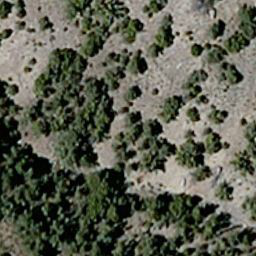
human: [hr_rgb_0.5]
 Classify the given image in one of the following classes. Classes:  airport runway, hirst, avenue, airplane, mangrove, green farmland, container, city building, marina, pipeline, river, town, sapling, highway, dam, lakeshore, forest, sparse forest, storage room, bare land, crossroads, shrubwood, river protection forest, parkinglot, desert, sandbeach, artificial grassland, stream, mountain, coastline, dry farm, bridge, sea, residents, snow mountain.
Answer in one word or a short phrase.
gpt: sparse forest